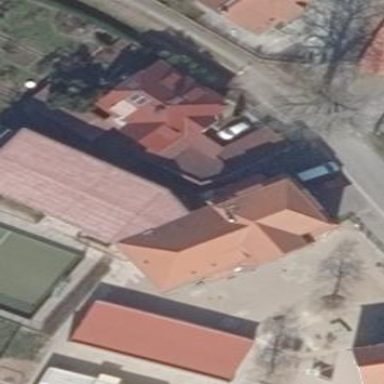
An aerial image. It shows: Building with gabled roof.